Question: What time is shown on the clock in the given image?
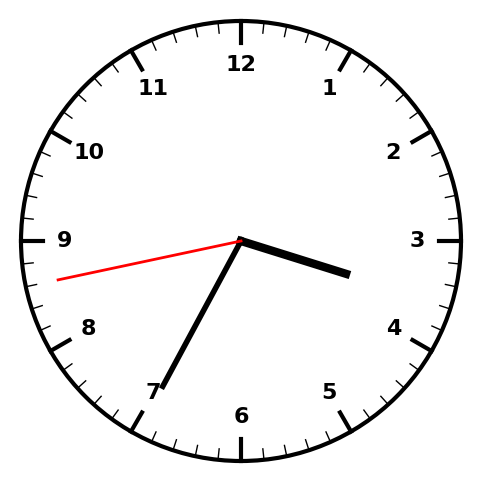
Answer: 03:34:43